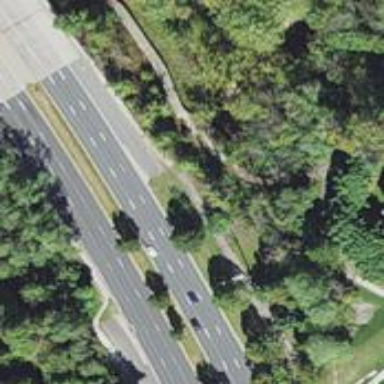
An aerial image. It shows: Asphalt path with excellent trail visibility.